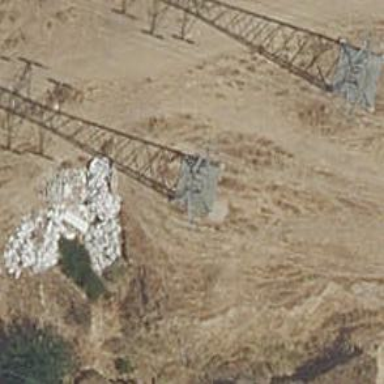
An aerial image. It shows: Power tower.